Interaction volume radius: 5 \u00c5
Interaction volume height: 10 \u00c5
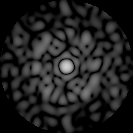
Disorder parameter: 0.828